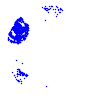
Particle: kaon